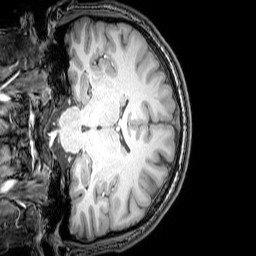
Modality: T1w
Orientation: coronal
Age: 22
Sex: male
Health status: healthy
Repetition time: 0.081 s
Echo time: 0.037 s